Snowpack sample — Loveland Pass, Silver Plume, Colorado, USA (12/14/25, 10:50 AM MST)
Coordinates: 39.664, -105.882
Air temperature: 36 °F
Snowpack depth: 67 cm
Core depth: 10 cm
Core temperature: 50 °F
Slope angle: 6°, slope face: 326°
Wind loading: low
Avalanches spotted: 0
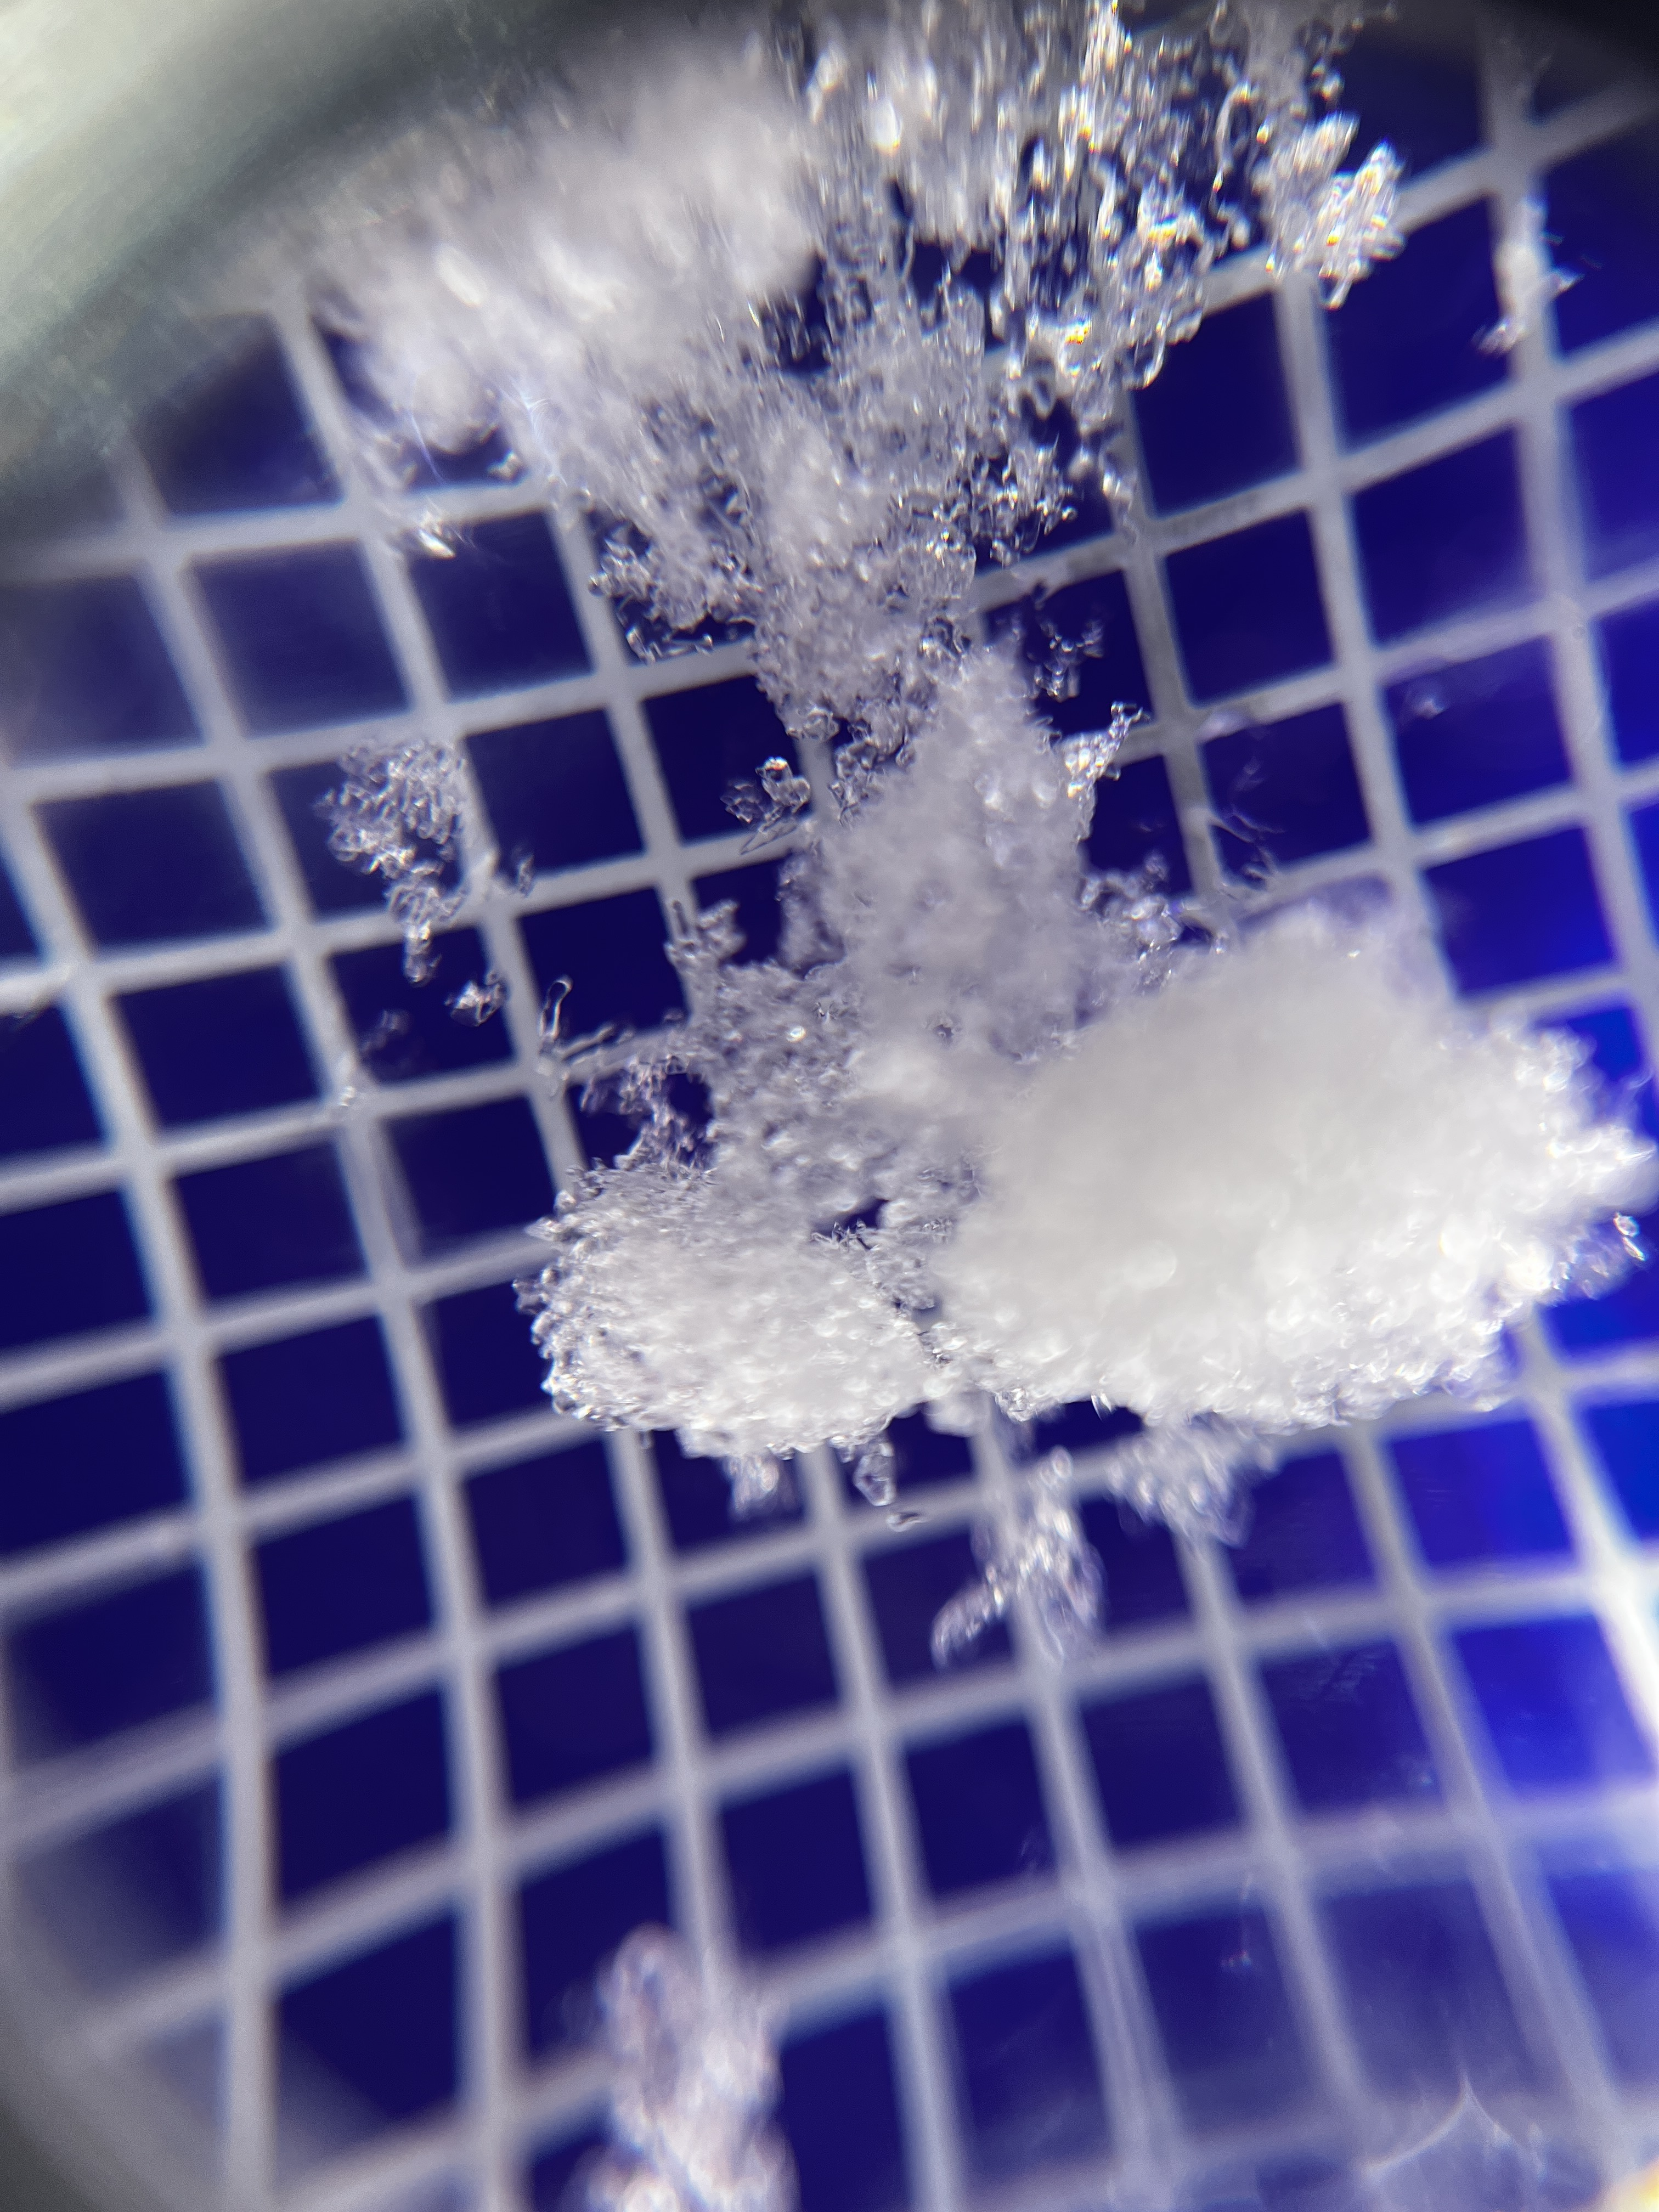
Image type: magnified_profile
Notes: No avalanches spotted, very late start to the season with minimal snowpack